Field crop: maize
Growth stage: 2
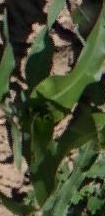
Species: maize